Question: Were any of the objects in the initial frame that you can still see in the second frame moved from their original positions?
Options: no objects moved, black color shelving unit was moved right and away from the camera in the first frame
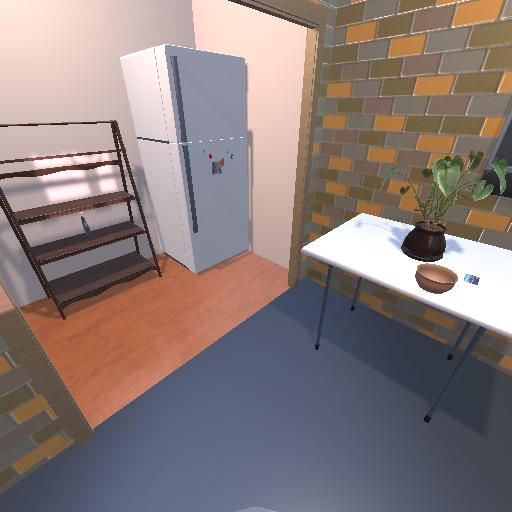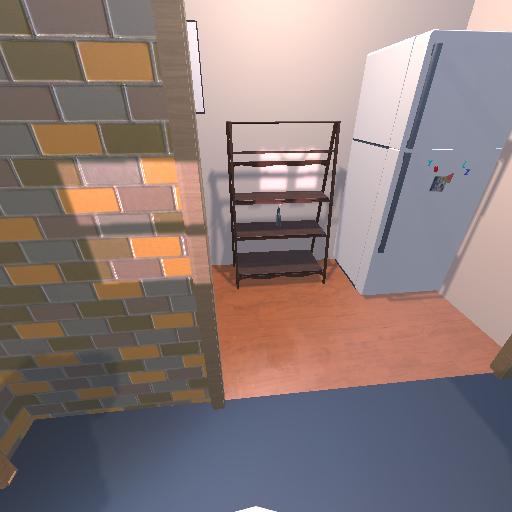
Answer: no objects moved